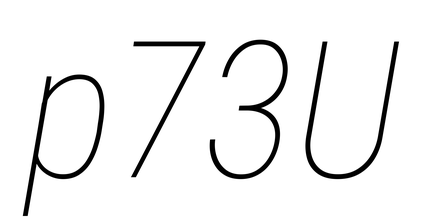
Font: Roboto-Italic_Condensed_Thin_Italic